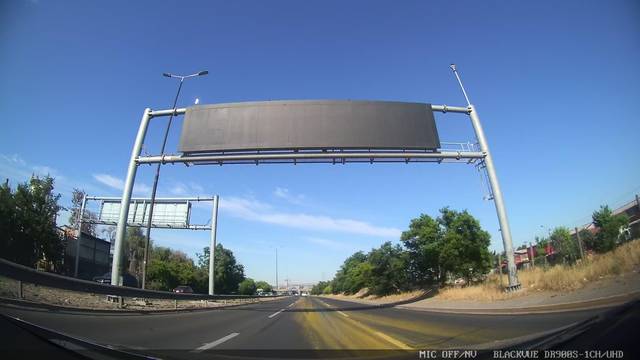
Region: Chile
Coordinates: -33.479, -70.695